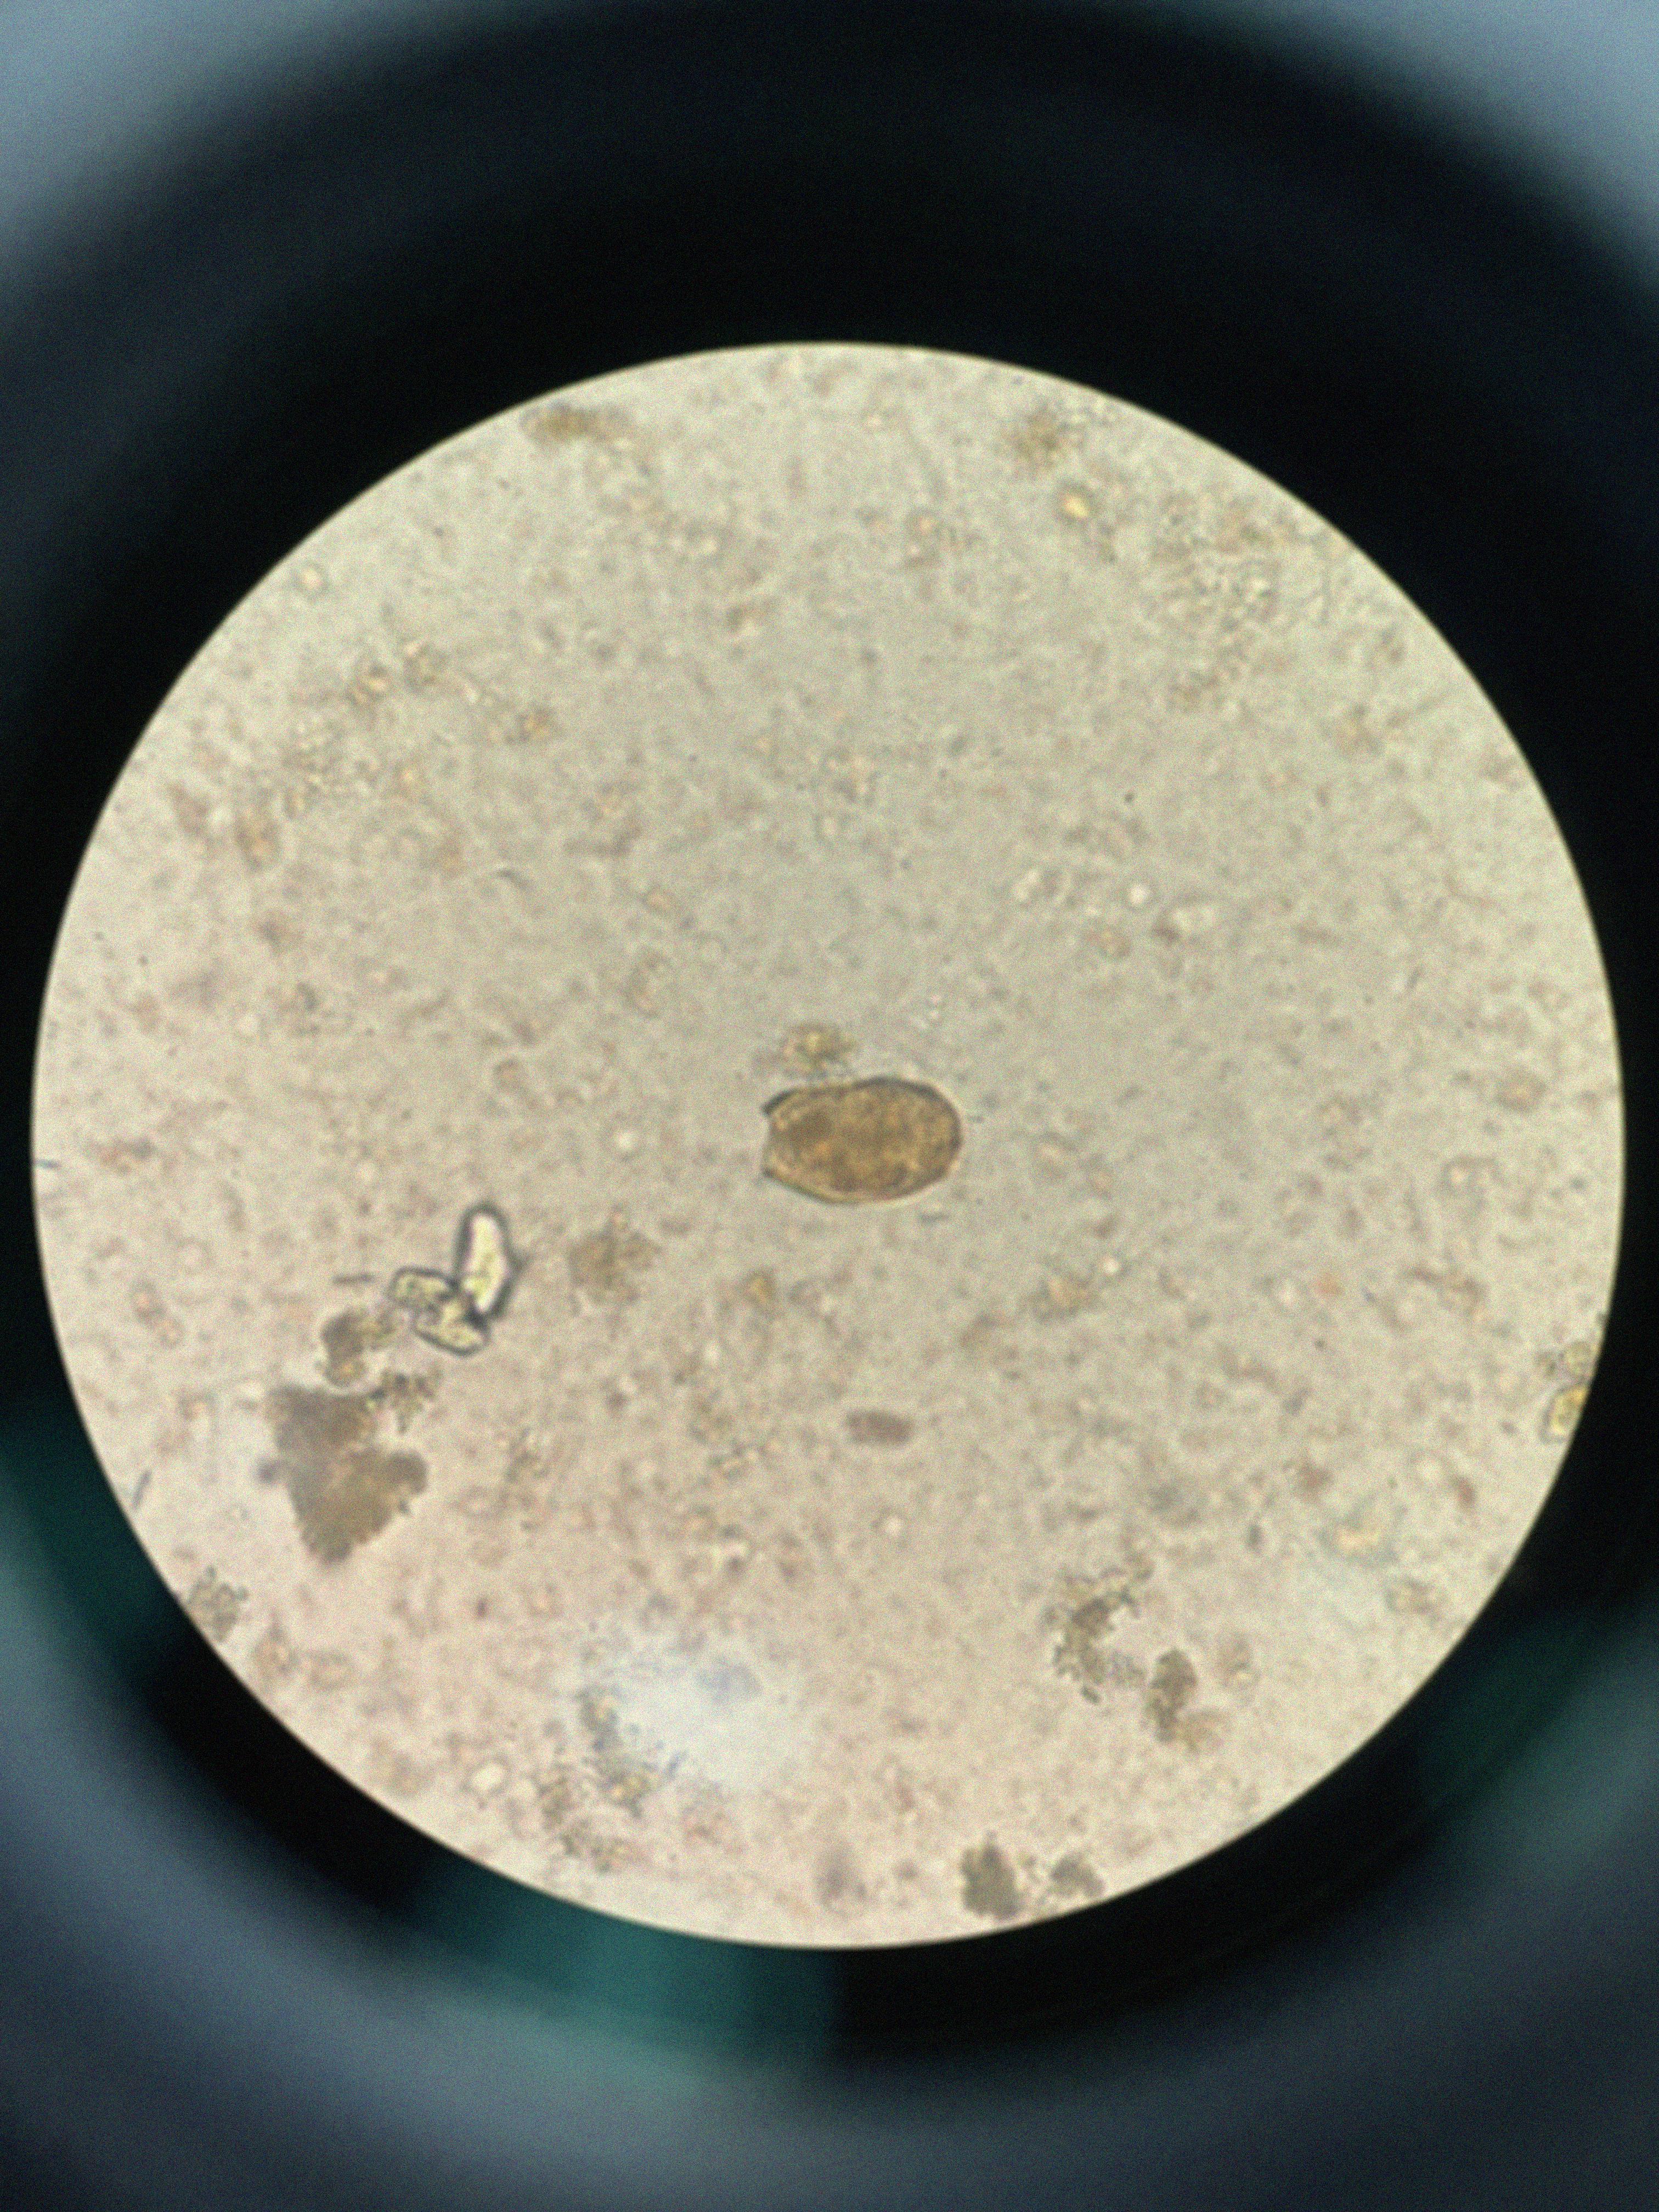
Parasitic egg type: Paragonimus spp